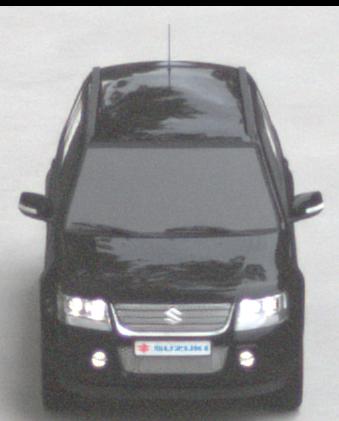
Make: Suzuki
Model: Grand Vitara
Detailed model: Gen. 1 JT
Model produced from: 2009
Model produced until: 2012
Doors: 5
Color: black
Road condition: dry road
Daytime: morning or afternoon
Contrast: low contrast